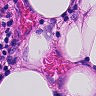
Metastatic tissue present: yes